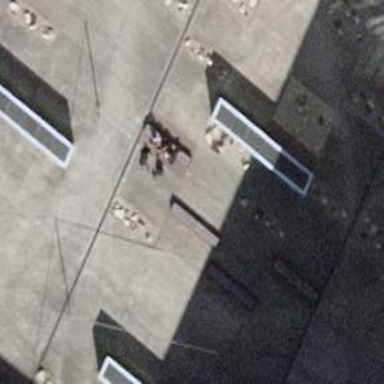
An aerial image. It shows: Bench for seating.